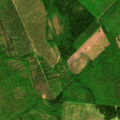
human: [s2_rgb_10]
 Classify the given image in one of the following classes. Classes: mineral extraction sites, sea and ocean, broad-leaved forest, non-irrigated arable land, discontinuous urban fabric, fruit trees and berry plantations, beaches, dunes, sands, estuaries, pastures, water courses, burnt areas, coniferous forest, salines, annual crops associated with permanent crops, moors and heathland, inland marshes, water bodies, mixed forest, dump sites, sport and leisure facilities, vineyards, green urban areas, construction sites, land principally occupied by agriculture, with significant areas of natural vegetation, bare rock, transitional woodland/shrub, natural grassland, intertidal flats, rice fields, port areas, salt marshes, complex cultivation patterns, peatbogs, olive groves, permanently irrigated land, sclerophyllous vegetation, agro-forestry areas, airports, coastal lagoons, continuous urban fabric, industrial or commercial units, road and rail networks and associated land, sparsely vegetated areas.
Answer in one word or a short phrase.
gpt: mixed forest